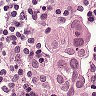
Metastatic tissue present: yes